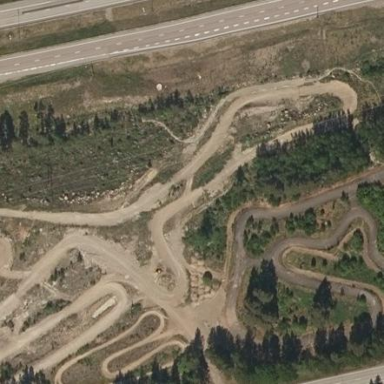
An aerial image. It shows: Motocross pitch for leisure land.